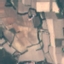
Land use / land cover class: PermanentCrop